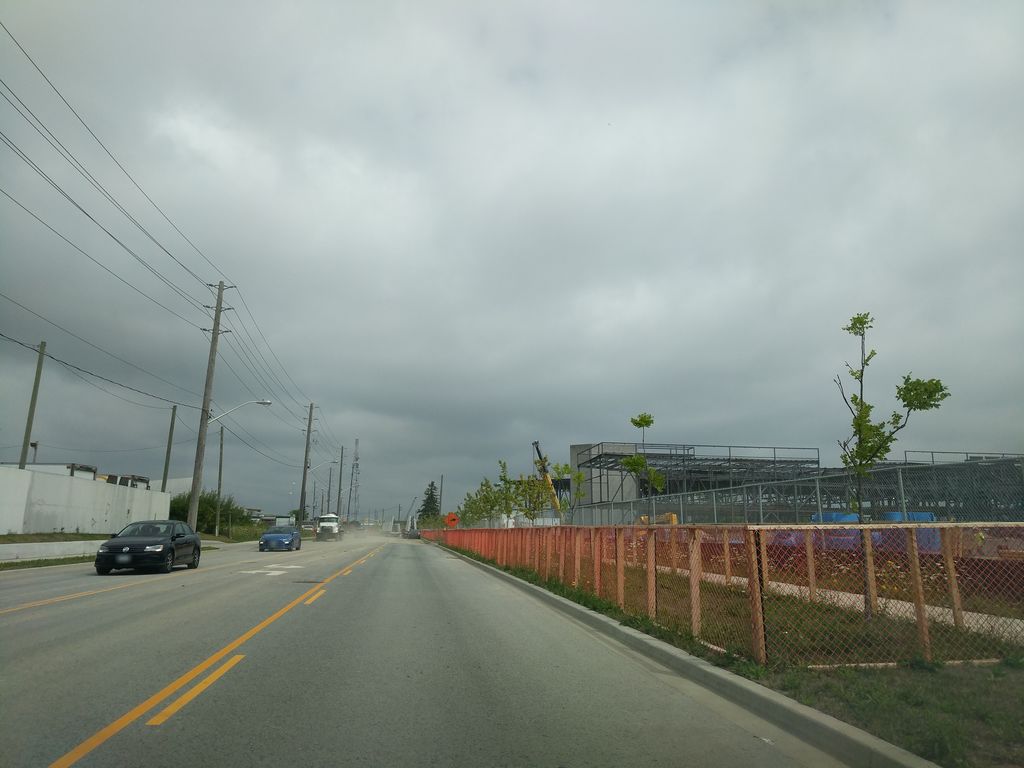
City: toronto